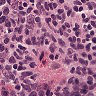
Metastatic tissue present: no